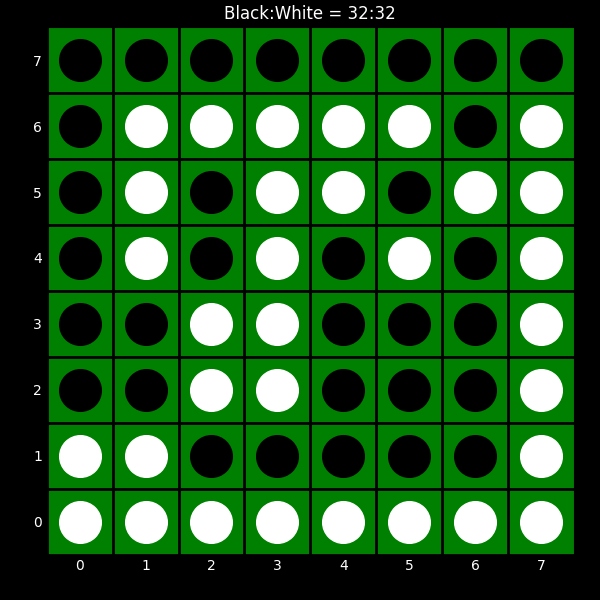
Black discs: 32
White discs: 32